Question: I have an ant build script for a project which depends on an external jar. The location of the external jar is available in Eclipse as a variable (say, 'JJ2000_LIB', added through "Add variable" in project properties > Java Build Path > Libraries).

How do I access such Eclipse library variables from ant?
Ideally I would like to be able to also run the same ant script from the command line and be able to set this variable.
I've tried 'env.JJ2000_LIB' which works from the command line (if I set a environment variable), but not from within Eclipse. My 'build.xml' contains:
'''
<property environment="env" />
<property name="jj2000_lib" value="${env.JJ2000_LIB}" />
<target>
<javac srcdir="${src}" classpath="${jj2000_lib}" destdir="${build}" />
</target>
'''
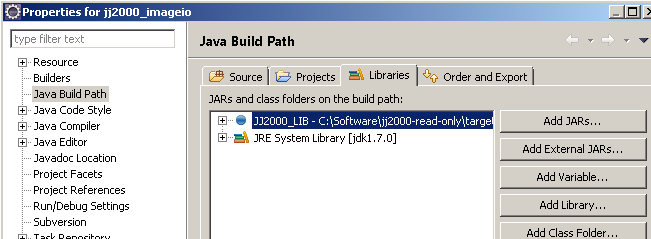
Answer: Basically if you want to add a jar to your project you need to: click with right of mouse "add to build path" (almost the same that you did).
then in the build you have to put something like this:
'''
<property name="External" value="youJar.jar" />
<jar destfile="${jar.completePath}" manifest="${basedir}/manifest">
<fileset dir="${path}/classes" excludes="**/*.bak" />
<zipfileset src="${path}/${Eternal}" />
</jar>
'''
Obviously you need to set the right path. It works for me.
edit: the in the manifest you should put a line like this:
Class-path: youJar.jar
EDIT:
classhpath variables (the one you define) seems to be incompatible with ant and to be used in ant (I found some bug posts in eclipse developer forum, but no one fixed). So it seems there's no way to use a classpath variable. I tried few hours to find a solution for you, now the best thing I can do for you is link this site:
<URL>
maybe that's the solution.